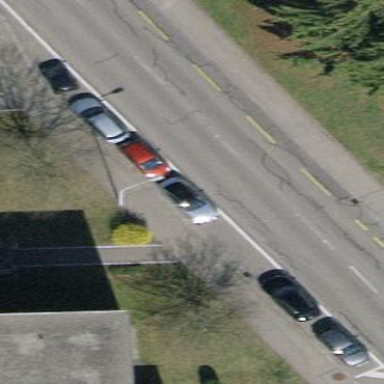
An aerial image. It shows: Parking lane for vehicles.